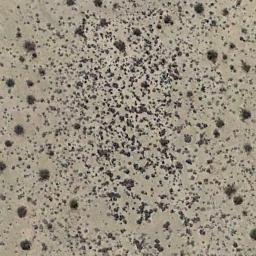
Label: chaparral